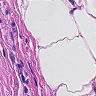
Metastatic tissue present: no